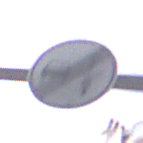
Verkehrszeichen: EndeVerbotUeberholenEinspurigeFahrzeuge
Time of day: MorningAfternoon
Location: Outdoor (Urban)
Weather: PartlyCloudy
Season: NotSpecified
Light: Natural